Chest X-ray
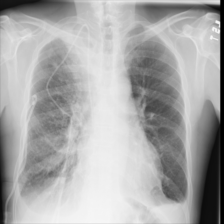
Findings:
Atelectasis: negative
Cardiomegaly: negative
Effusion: negative
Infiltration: negative
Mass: negative
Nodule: negative
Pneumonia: negative
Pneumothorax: positive
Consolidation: negative
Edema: negative
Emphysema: negative
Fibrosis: negative
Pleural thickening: negative
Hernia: negative